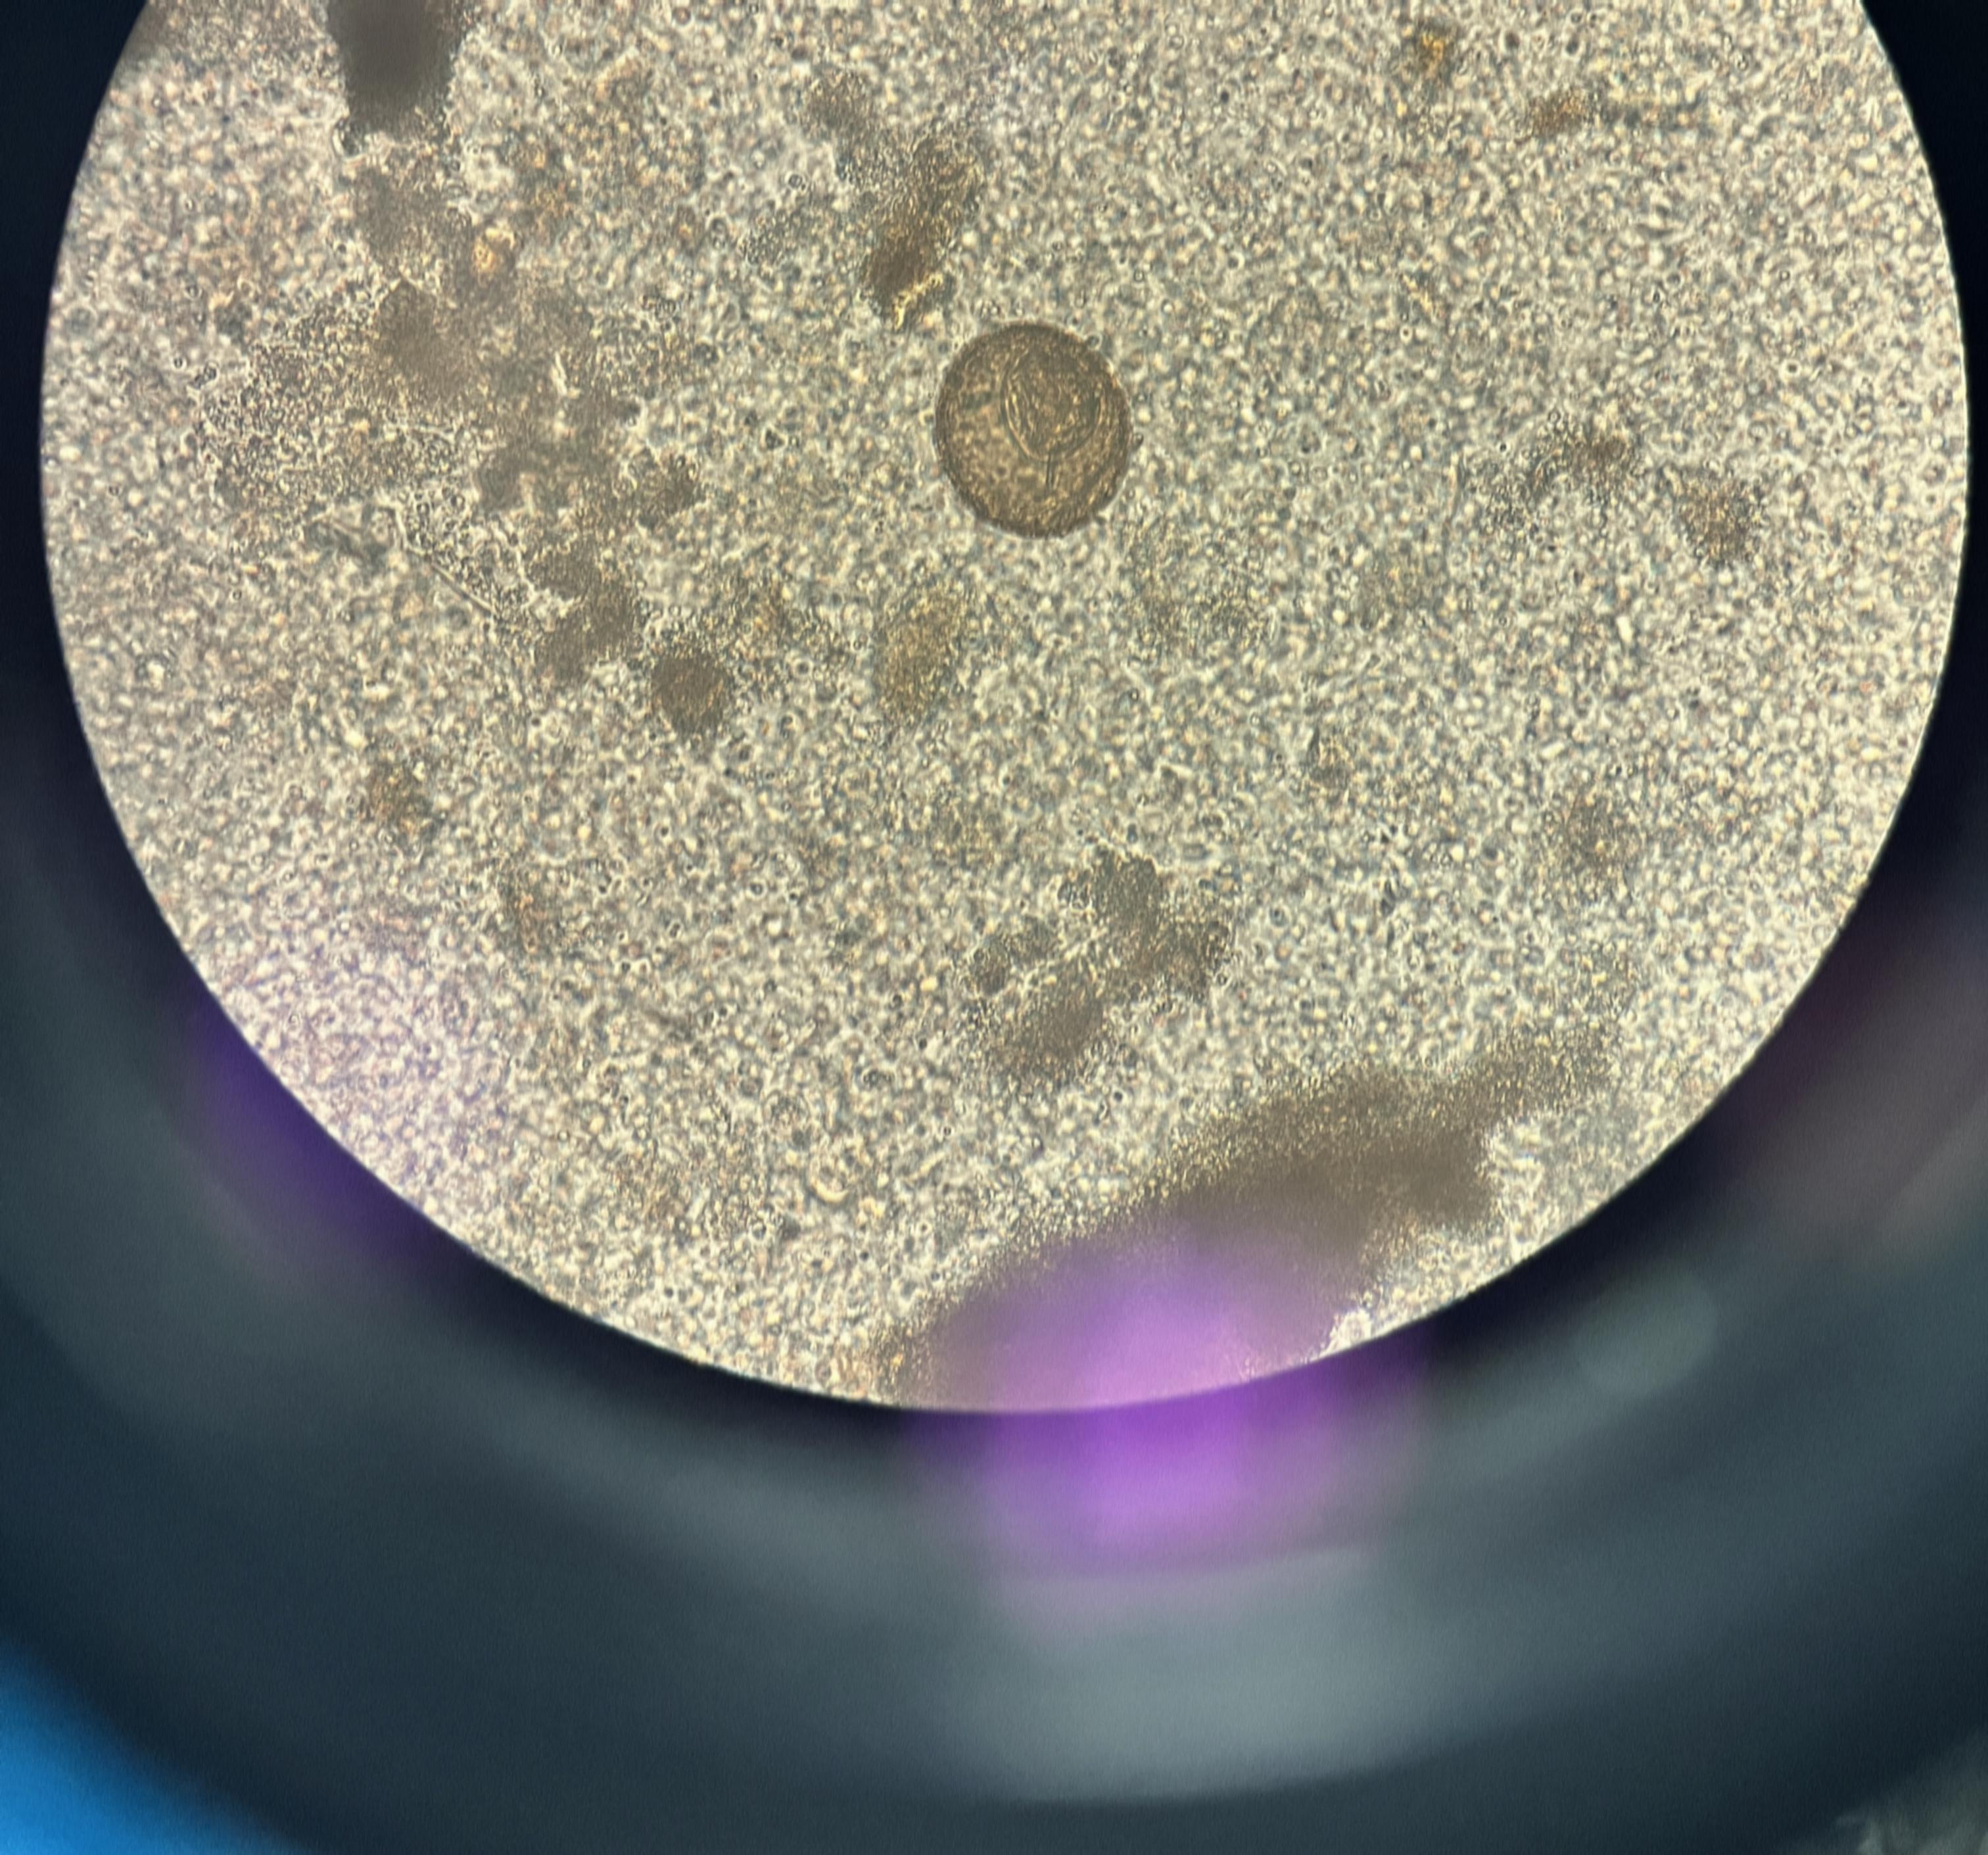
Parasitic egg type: Hymenolepis diminuta